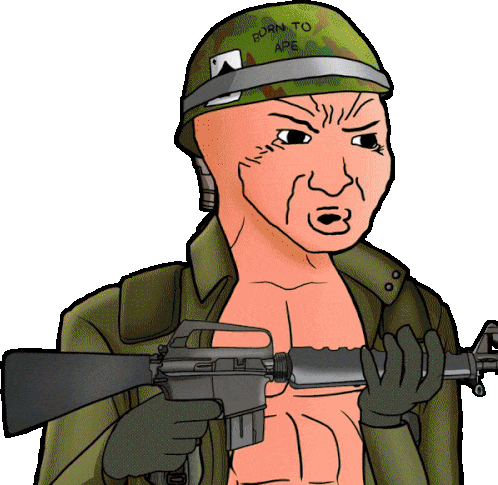
Label: 5_Hooker